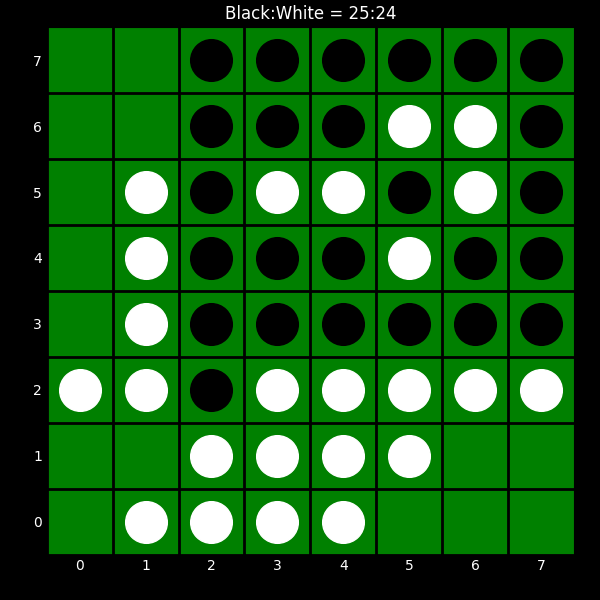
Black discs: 25
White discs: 24